【题型】选择题　【知识点】函数　【难度】easy
下面平面直角坐标系中的曲线不表示 $ y $ 是 $ x $ 的函数的是 ( \quad )

A.

B.

C.

D.

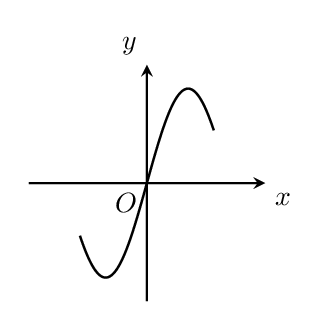
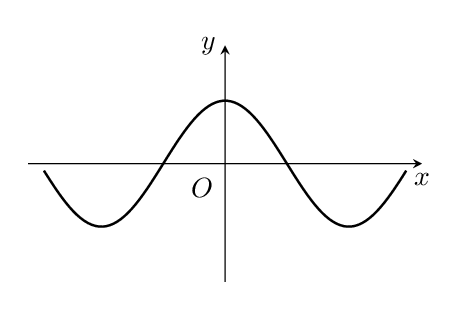
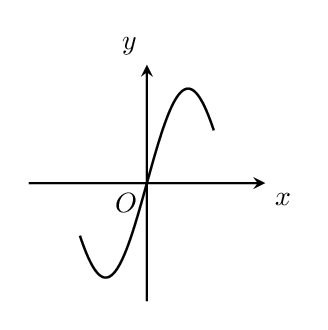
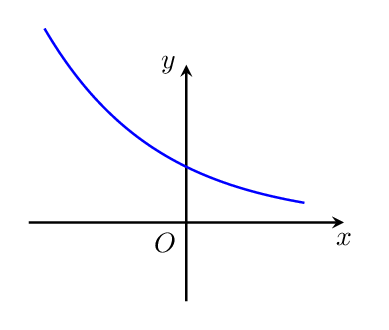
【解答】

\noindent \textbf{【答案】} C

\vspace{0.2cm}
\noindent \textbf{【分析】} 本题主要考查了函数的定义，注意掌握在变化过程中对应的唯一性．函数是对于$x$的任意取值，$y$都有唯一确定的值和其对应，结合选项所给图形即可作出判断．

\vspace{0.2cm}
\noindent \textbf{【详解】} 解：A、B、D都符合函数的定义，只有C选项的图象，一个$x$对应的$y$值不止一个，不能表示$y$是$x$的函数．
故选：C．